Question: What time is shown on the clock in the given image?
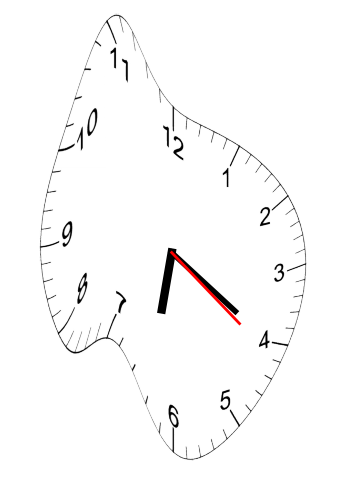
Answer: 06:20:21